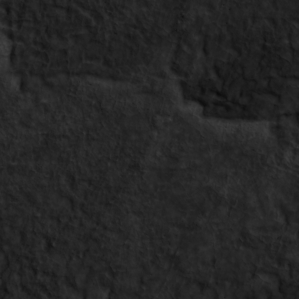
Label: non_frost